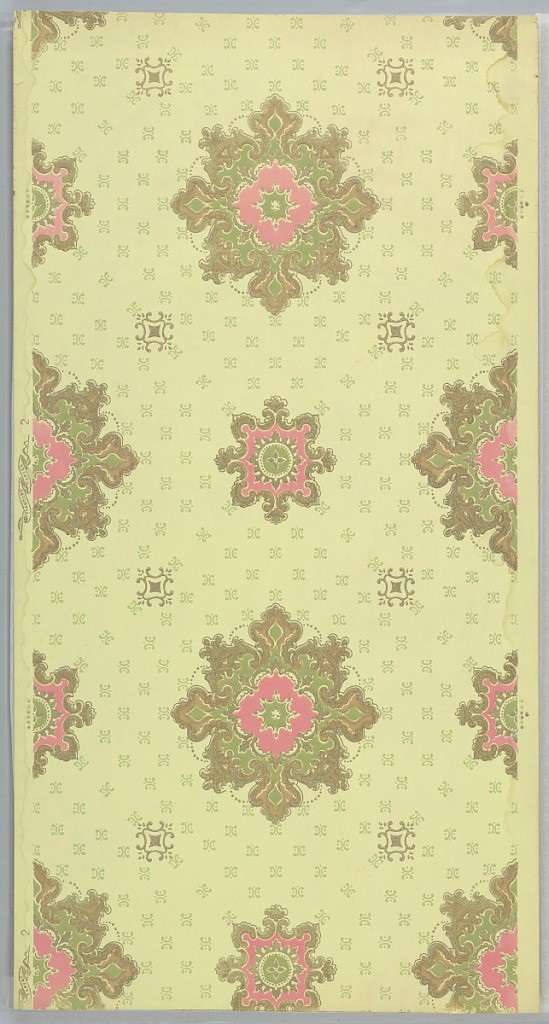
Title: Ceiling paper
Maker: Standard Wall-Paper Company, Standard Wall-Paper Company, Sandy Hill, New York
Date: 1905–1915
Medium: Machine-printed paper
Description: Three diferent sized medallions printed in pink, green, and metallic gold. Printed on light yellow-green ground with background pattern of petite medallions forming a grid pattern.